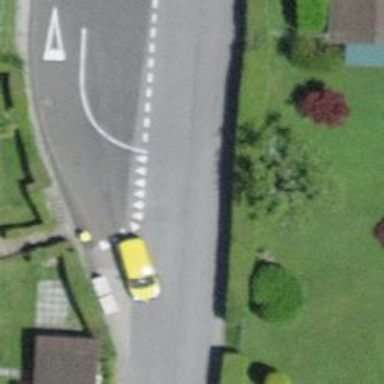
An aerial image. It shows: Road with "give way" sign.